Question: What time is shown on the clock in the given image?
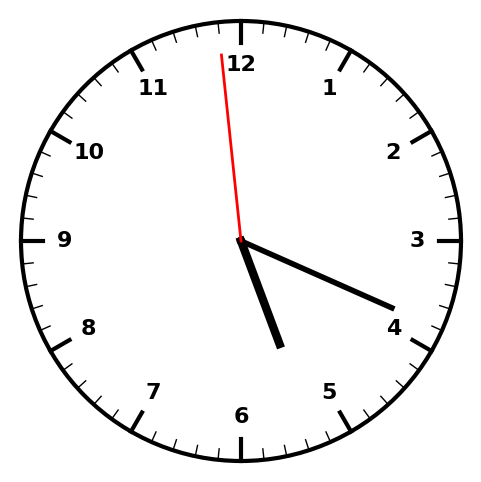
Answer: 05:18:59